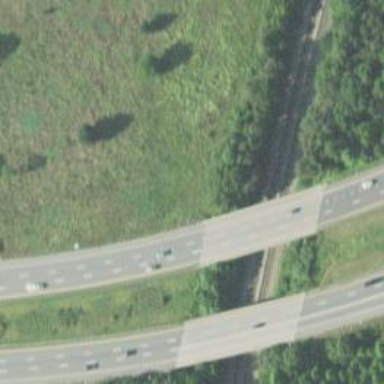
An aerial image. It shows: Motorway bridge.